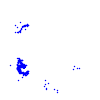
Particle: pion